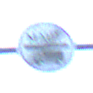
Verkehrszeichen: EndeMautpflicht
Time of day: SunriseSunset
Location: Outdoor (RoadRail)
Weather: PartlyCloudy
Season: NotSpecified
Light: Natural